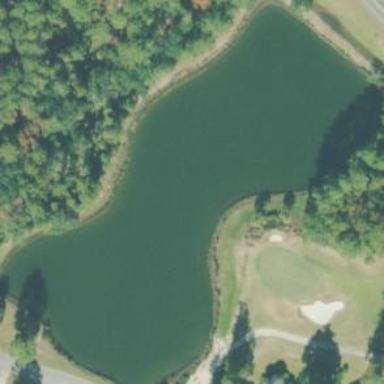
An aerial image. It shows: Pond surrounded by natural water.